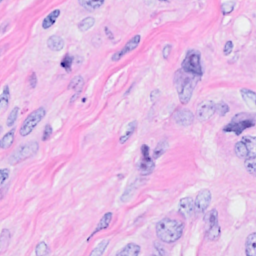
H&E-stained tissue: Breast